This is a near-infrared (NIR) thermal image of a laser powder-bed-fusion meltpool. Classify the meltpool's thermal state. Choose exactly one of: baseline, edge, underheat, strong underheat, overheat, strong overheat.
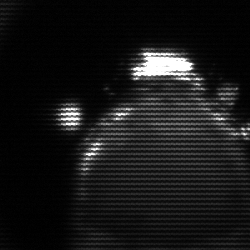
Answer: edge